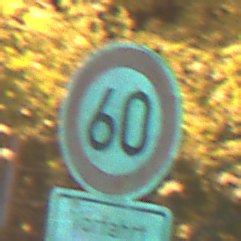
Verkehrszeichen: Geschwindigkeit60
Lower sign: HinweisGeaenderteVorfahrtVerkehrsfuehrungVerkehrsregelung1
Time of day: Night
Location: Outdoor (Urban)
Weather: PartlyCloudy
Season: NotSpecified
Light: Artificial